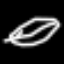
Label: leaf